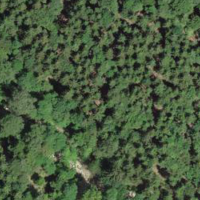
EUNIS habitat code: 44
Species observed at this site:
Aruncus dioicus